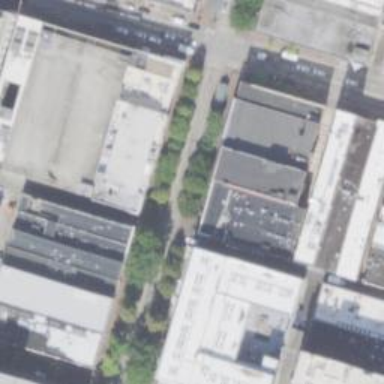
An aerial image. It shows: Alleyway designated as service road.